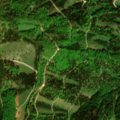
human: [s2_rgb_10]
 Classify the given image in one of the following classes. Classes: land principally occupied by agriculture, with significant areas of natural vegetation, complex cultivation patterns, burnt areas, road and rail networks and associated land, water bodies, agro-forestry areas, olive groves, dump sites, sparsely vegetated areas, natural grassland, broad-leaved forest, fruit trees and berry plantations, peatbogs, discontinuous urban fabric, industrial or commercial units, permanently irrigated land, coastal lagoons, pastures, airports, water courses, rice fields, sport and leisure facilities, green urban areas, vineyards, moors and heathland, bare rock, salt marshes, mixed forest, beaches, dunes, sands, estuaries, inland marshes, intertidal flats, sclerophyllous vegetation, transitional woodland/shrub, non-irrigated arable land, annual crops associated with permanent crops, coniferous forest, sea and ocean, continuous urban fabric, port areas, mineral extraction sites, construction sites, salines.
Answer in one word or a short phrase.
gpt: coniferous forest, mixed forest